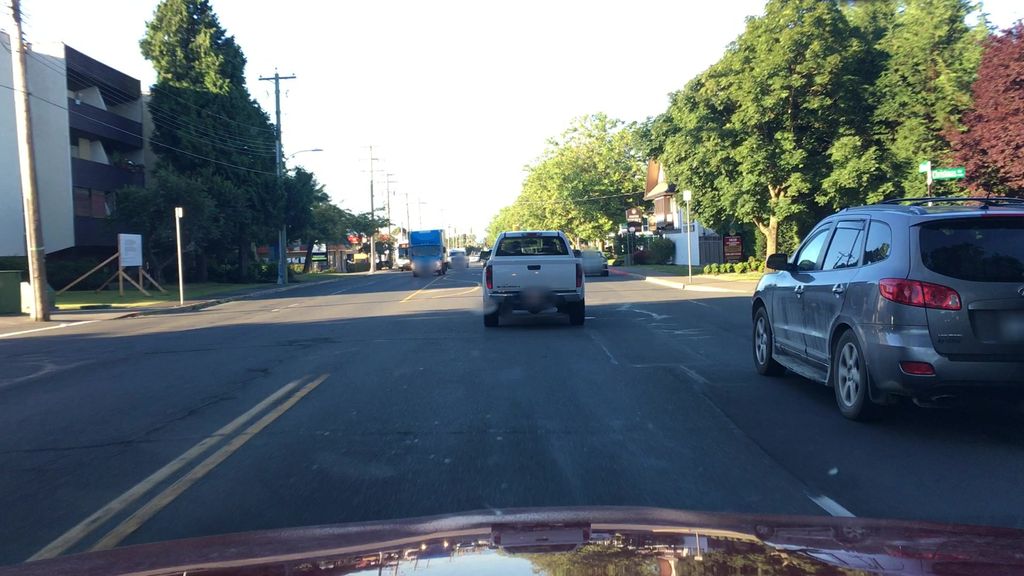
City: victoria